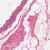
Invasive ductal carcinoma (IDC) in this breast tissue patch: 0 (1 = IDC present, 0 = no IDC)